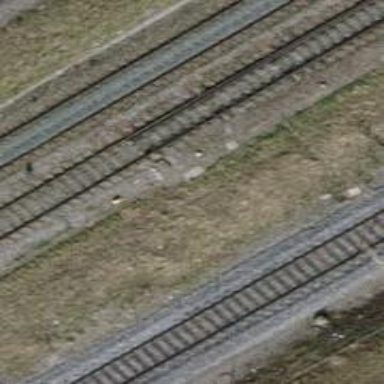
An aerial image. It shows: Railway switch.